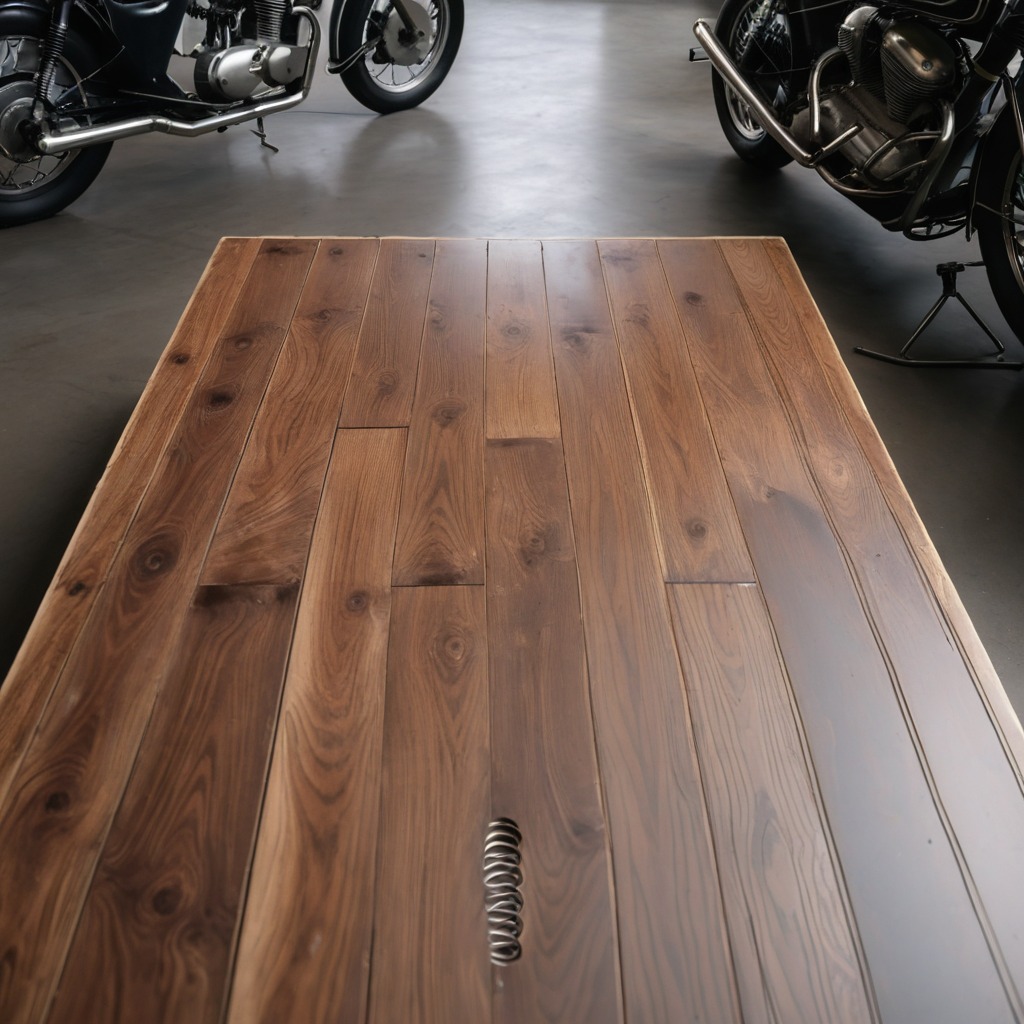
A coiled metal spring is lying on the oil-spilled wooden table.